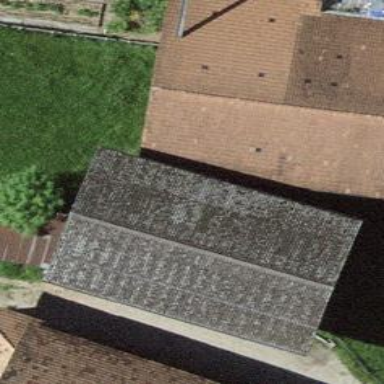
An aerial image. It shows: Shed.